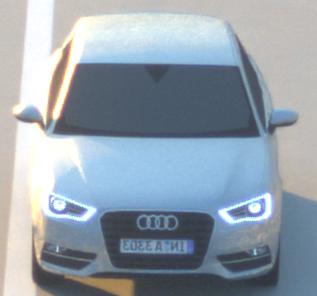
Make: Audi
Model: A3 1.2 TFSI
Detailed model: A3 (8V)
Model produced from: 2013/02
Model produced until: 2014/05
Doors: 3
Color: white
Road condition: dry road
Daytime: sunrise or sunset
Contrast: medium contrast